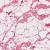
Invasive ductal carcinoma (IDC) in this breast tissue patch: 0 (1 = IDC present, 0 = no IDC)